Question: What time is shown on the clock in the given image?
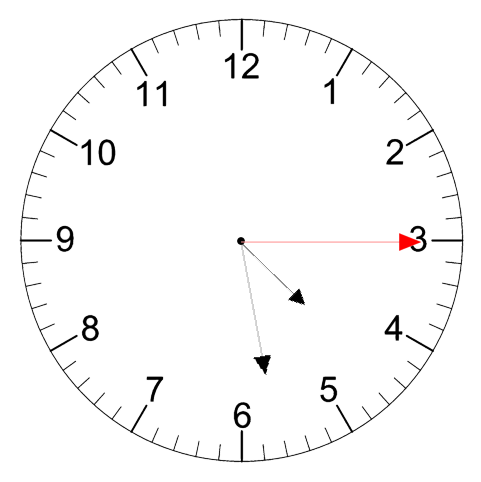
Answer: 04:28:15